Question: I am trying to use jCarousel (<URL>
I have set up most part of it. When i click next.. only one element is shown instead of two.

Link: <URL>
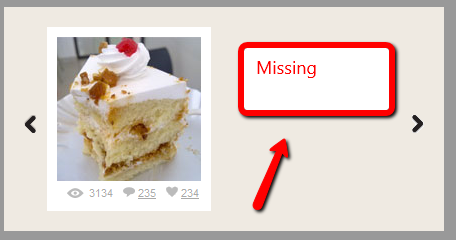
Answer: In the static cicular.html are '<li>' -tags without an polaroid-div
'<!-- Polaroid ends --> </li> <li> <!-- Polaroid starts-->'
and here: 2x '<li>'
'<!-- Polaroid ends --> </li> <li> <li> <!-- Polaroid starts-->'